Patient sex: M
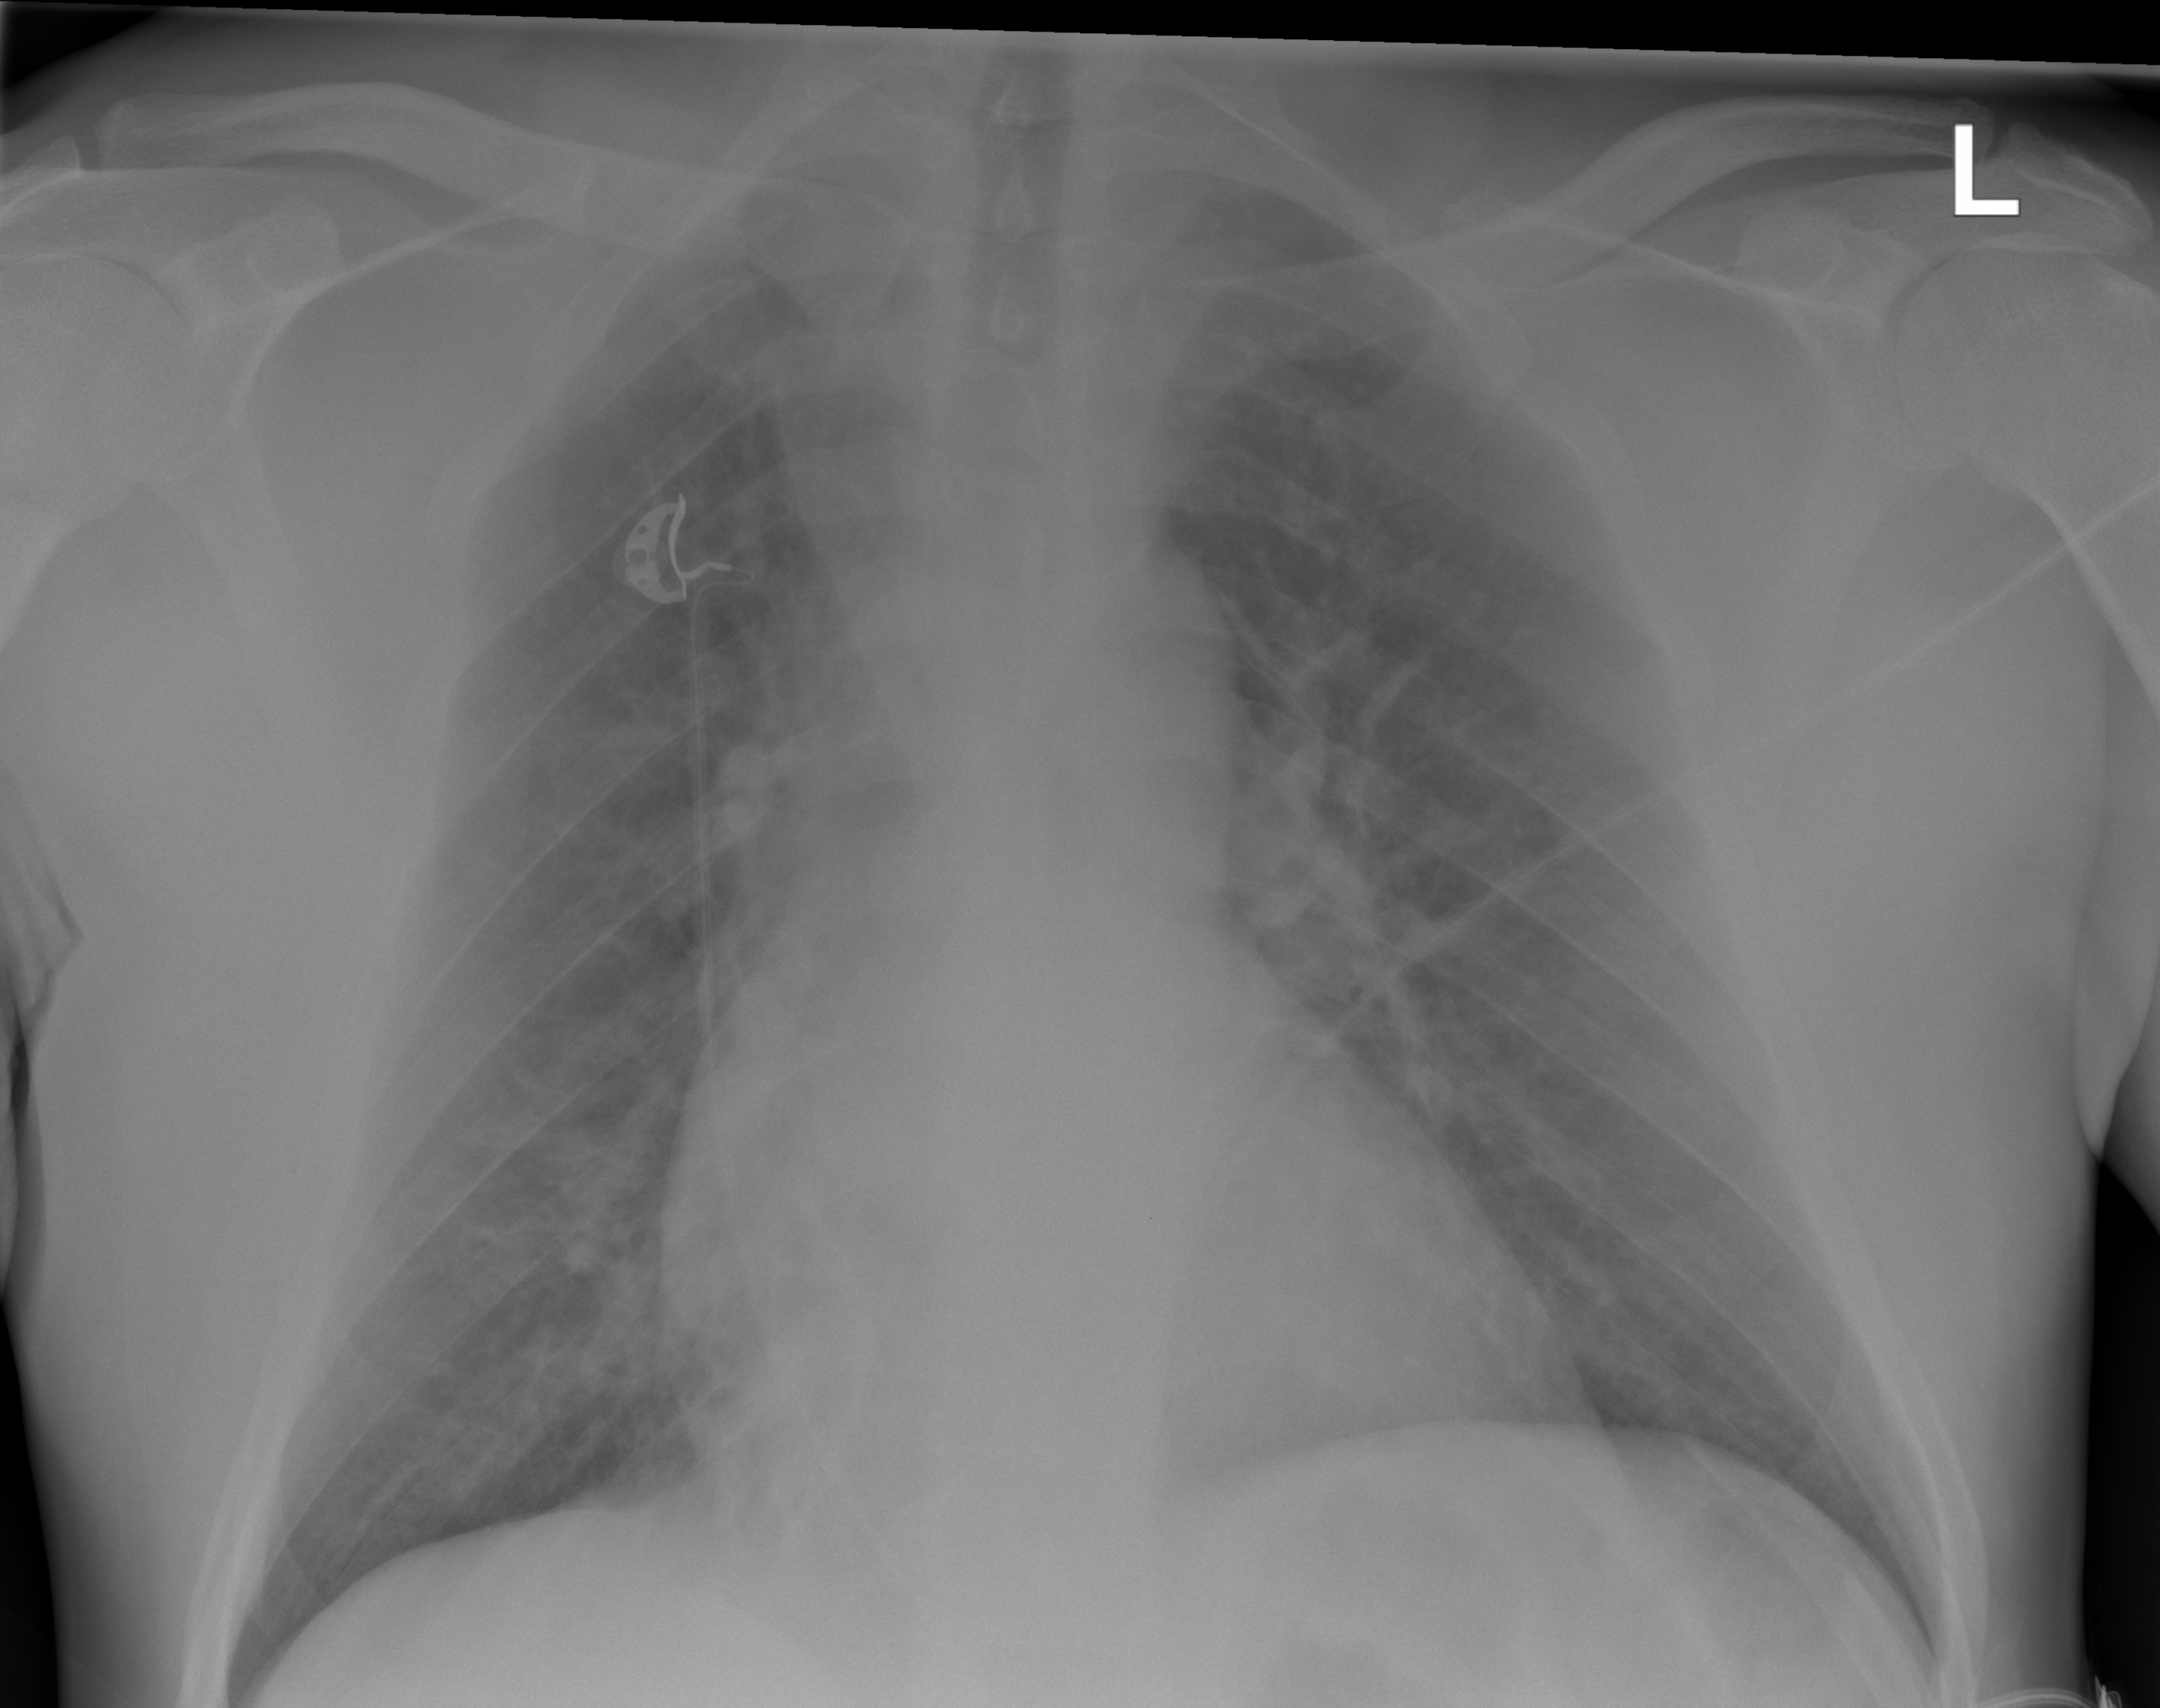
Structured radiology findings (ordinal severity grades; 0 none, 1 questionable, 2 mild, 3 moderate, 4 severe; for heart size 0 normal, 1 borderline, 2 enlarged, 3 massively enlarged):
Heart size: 1
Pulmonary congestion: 2
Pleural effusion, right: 0
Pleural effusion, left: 0
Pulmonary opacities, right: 0
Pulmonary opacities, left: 0
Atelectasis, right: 0
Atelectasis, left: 0